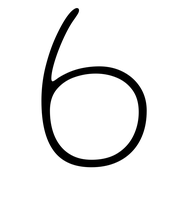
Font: Gluten_Thin